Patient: sex F, age 44
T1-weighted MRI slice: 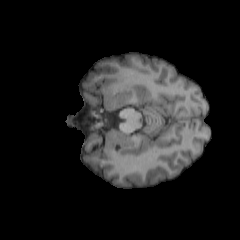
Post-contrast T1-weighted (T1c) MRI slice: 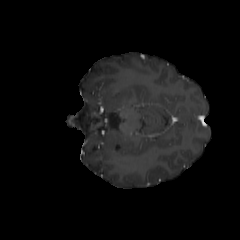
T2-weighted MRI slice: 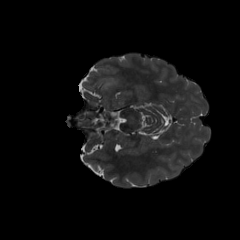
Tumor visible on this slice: yes
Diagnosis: Oligodendroglioma, IDH-mutant, 1p/19q-codeleted
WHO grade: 2